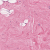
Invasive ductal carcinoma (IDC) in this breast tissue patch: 0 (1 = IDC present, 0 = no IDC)